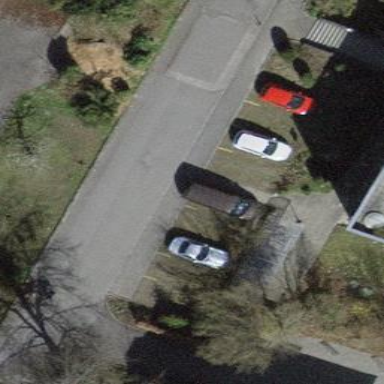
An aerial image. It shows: Street side parking area.